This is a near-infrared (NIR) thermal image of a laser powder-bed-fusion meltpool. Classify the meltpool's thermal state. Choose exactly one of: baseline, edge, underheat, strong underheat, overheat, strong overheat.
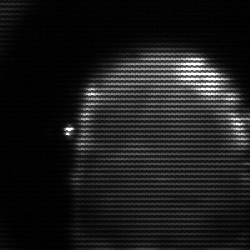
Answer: baseline